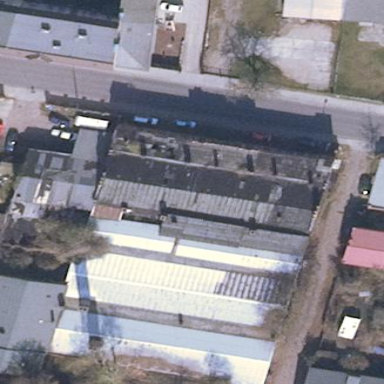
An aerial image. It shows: Industrial building with gabled roof.